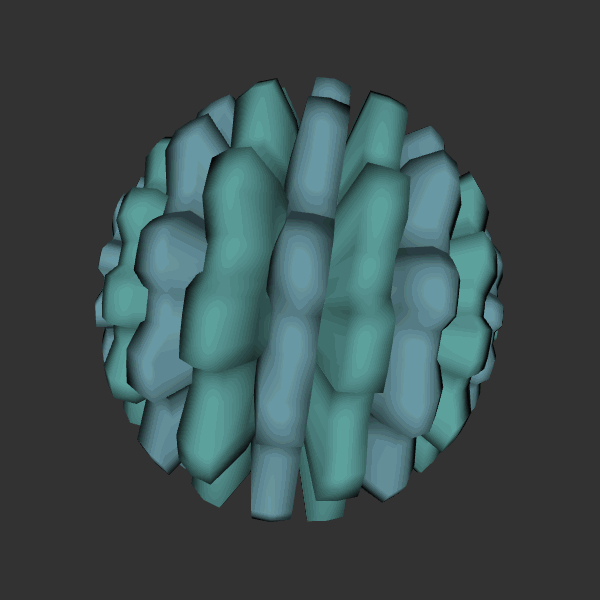
Background: dark